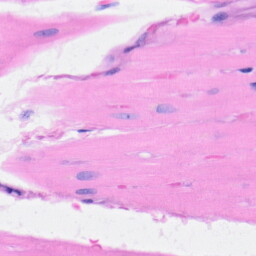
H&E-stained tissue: Heart